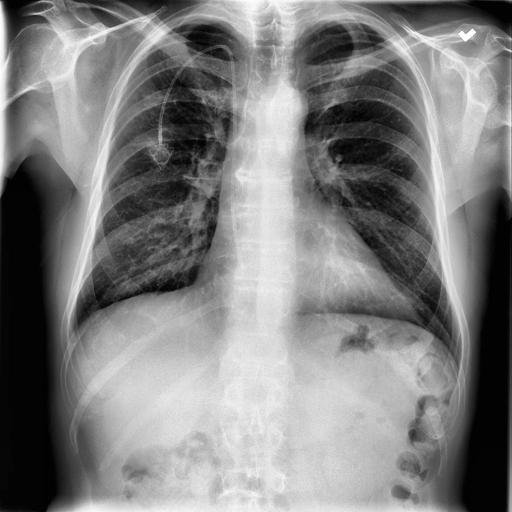
Finding: NORMAL